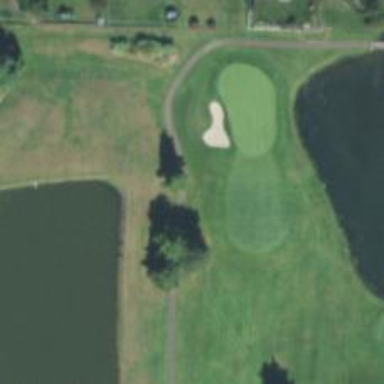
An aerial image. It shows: Path used for both walking and golf.